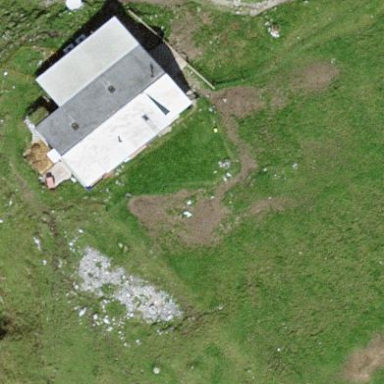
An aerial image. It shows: Shelter within building.